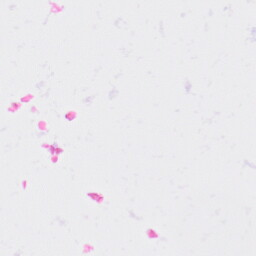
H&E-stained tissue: Kidney